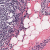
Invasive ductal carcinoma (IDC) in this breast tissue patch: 0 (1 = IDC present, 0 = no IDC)